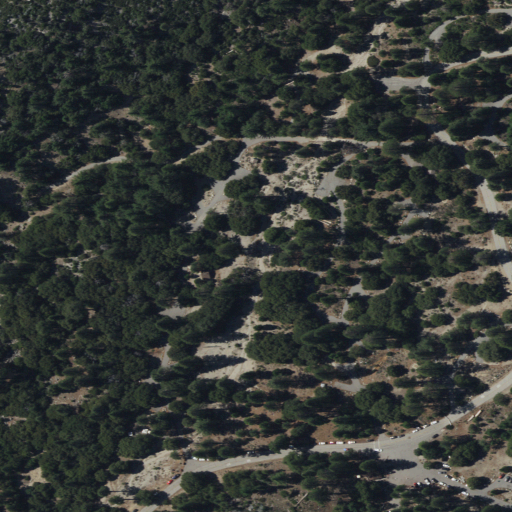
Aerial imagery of valley in California named Snowslide Canyon containing evergreen forest, open development, low intensity development, shrub, high intensity development, and medium intensity development